Question: I have a table view and when it scrolls the cell title text overlap each other.

I'm I setting up the cellForIndexPath: incorrectly?
here's my cellForRowAtIndexPath:
'''
- (UITableViewCell *)tableView:(UITableView *)tableView1 cellForRowAtIndexPath:(NSIndexPath *)indexPath{
BOOL isLandscape = YES;
if (nextOrientation == UIInterfaceOrientationPortrait || nextOrientation == UIInterfaceOrientationPortraitUpsideDown) {
isLandscape = NO;
}
UIImageView* bgImage;
UITableViewCell *cell = [tableView1 dequeueReusableCellWithIdentifier:(isLandscape) ? @"landscape-cell":@"portrait-cell"];
if (cell == nil){
// cell = [[[UITableViewCell alloc] initWithFrame:CGRectZero reuseIdentifier:(isLandscape) ? @"landscape-cell":@"portrait-cell"] autorelease];
cell = [[[UITableViewCell alloc] initWithStyle:UITableViewCellStyleDefault
reuseIdentifier:(isLandscape) ? @"landscape-cell":@"portrait-cell"] autorelease];
if (isLandscape) {
bgImage = [[[UIImageView alloc] initWithFrame:CGRectMake(0, 0, 480, 125)] autorelease];
[bgImage setTag:BACK_IMAGE];
//
[cell addSubview:bgImage];
}else {
bgImage = [[[UIImageView alloc] initWithFrame:CGRectMake(0, 0, 320, 125)] autorelease];
[bgImage setTag:BACK_IMAGE];
[cell addSubview:bgImage];
}
}else {
bgImage = (UIImageView*)[cell viewWithTag:BACK_IMAGE];
}
for (UIView* v in cell.subviews) {
if ([v isKindOfClass:[CatalogeView class]]) {
[v removeFromSuperview];
}
}
if (isLandscape) {
if (IPADAPP) {
[bgImage setFrame:CGRectMake(0, 0, 1024, 250)];
[bgImage setImage:[ImgUtil image:@"polka_gor@2x.png"]];
int num = 0;
for(int i = indexPath.row*CATALOGE_ON_SHELF_HORIZONTAL; i < [cataloges count] && i < (indexPath.row + 1)*CATALOGE_ON_SHELF_HORIZONTAL; i++){
CatalogeView* catalogeView = [cataloges objectAtIndex:i];
[catalogeView setPosition:CGPointMake(40 + 120*(num%CATALOGE_ON_SHELF_HORIZONTAL) * 2 , 30)];
[cell addSubview:catalogeView];
num++;
}
}else{
[bgImage setFrame:CGRectMake(0, 0, 480, 125)];
[bgImage setImage:[ImgUtil image:@"polka_gor.png"]];
int num = 0;
for(int i = indexPath.row*CATALOGE_ON_SHELF_HORIZONTAL; i < [cataloges count] && i < (indexPath.row + 1)*CATALOGE_ON_SHELF_HORIZONTAL; i++){
CatalogeView* catalogeView = [cataloges objectAtIndex:i];
[catalogeView setPosition:CGPointMake(20 + 120*(num%CATALOGE_ON_SHELF_HORIZONTAL),15)];
[cell addSubview:catalogeView];
num++;
}
}
}else {
if (IPADAPP) {
[bgImage setFrame:CGRectMake(0, 0, 768, 250)];
[bgImage setImage:[ImgUtil image:@"polka@2x.png"]];
int num = 0;
for(int i = indexPath.row*CATALOGE_ON_SHELF_VERTICAL; i < [cataloges count] && i < (indexPath.row + 1)*CATALOGE_ON_SHELF_VERTICAL; i++){
CatalogeView* catalogeView = [cataloges objectAtIndex:i];
[catalogeView setPosition:CGPointMake(20 + 105*(num%CATALOGE_ON_SHELF_VERTICAL) * 2.5 ,30)];
[cell addSubview:catalogeView];
num++;
}
}else{
[bgImage setFrame:CGRectMake(0, 0, 320, 125)];
[bgImage setImage:[ImgUtil image:@"polka.png"]];
int num = 0;
for(int i = indexPath.row*CATALOGE_ON_SHELF_VERTICAL; i < [cataloges count] && i < (indexPath.row + 1)*CATALOGE_ON_SHELF_VERTICAL; i++){
CatalogeView* catalogeView = [cataloges objectAtIndex:i];
[catalogeView setPosition:CGPointMake(10 + 105*(num%CATALOGE_ON_SHELF_VERTICAL),15)];
[cell addSubview:catalogeView];
num++;
}
}
}
return cell;
}
'''
and the Catalogue View class:
'''
@implementation CatalogeView
@synthesize delegate;
@synthesize cataloge;
- (void)dealloc {
[cataloge release];
[image release];
[title release];
[button release];
[super dealloc];
}
+(id) make{
NSInteger koef = 1;
if (IPADAPP) {
koef = 2;
}
CatalogeView* ctrl = [[[CatalogeView alloc] initWithFrame:CGRectMake(0, 0, FULL_VIEW_WIDTH * koef, FULL_VIEW_HEIGTH * koef)] autorelease];
[ctrl addAllSubviews];
return ctrl;
}
-(void) addAllSubviews{
NSInteger koef = 1;
if (IPADAPP) {
koef = 2;
}
if (!title) {
title = [[UILabel alloc] initWithFrame:CGRectMake(0, 0, FULL_VIEW_WIDTH * koef, TITLE_HEIGTH * koef)];
[title setNumberOfLines:2];
[title setTextColor:[UIColor whiteColor]];
[title setFont:[UIFont fontWithName:@"Helvetica" size:9 * koef]];
[title setTextAlignment:UITextAlignmentCenter];
[title setBackgroundColor:[UIColor clearColor]];
[self addSubview:title];
}
if (!image) {
image = [[UIImageView alloc] initWithFrame:CGRectMake(0, TITLE_HEIGTH * koef, FULL_VIEW_WIDTH * koef, IMAGE_HEIGTH * koef)];
[image setBackgroundColor:[UIColor clearColor]];
[self addSubview:image ];
}
if (!button) {
button = [[UIButton alloc] initWithFrame:CGRectMake(0, 0, FULL_VIEW_WIDTH * koef, FULL_VIEW_HEIGTH * koef)];
[button addTarget:self action:@selector(click) forControlEvents:UIControlEventTouchUpInside];
[self addSubview:button ];
}
}
-(void) addCatalogeInView:(CatalogeDbo*) newCataloge{
self.cataloge = newCataloge;
[title setText:cataloge.realName];
[image setImage:[DownloadImage getImageWithName:[NSString stringWithFormat:@"%@.png", cataloge.image]]];
}
-(void) setPosition:(CGPoint) position{
NSInteger koef = 1;
if (IPADAPP) {
koef = 2;
}
[self setFrame:CGRectMake(position.x, position.y, FULL_VIEW_WIDTH * koef, FULL_VIEW_HEIGTH * koef)];
}
-(void) click{
if(cataloge){
[delegate clGoInCataloge:cataloge];
}
}
@end
'''
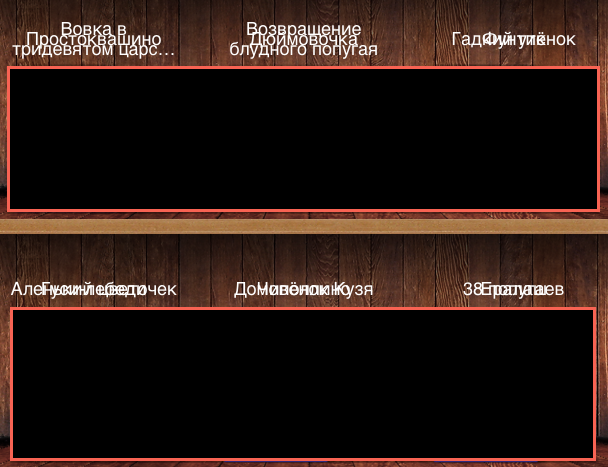
Answer: Your cell height was not matching with the 'subviews' 'contentsize' you are adding in 'cellForRowAtIndexPath' method.
Also you should use unique 'Identifier' for each row. Otherwise the already created cell with the same 'Identifier' "landscape-cell" was re-used and not created again .
Use the 'Identifier' something like
'''
[NSString stringWithformat: "cell_%d",indexpath.row];
'''
Hope you achieve the target.